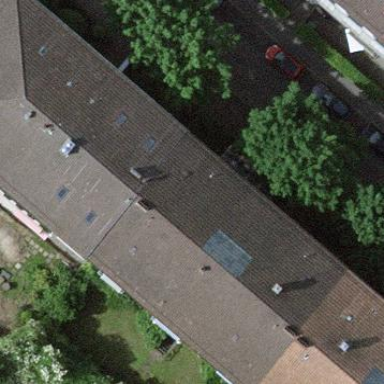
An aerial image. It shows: Residential building with gabled roof made of maroon roof tiles.